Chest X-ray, PA view. Patient: 43 years old, sex M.
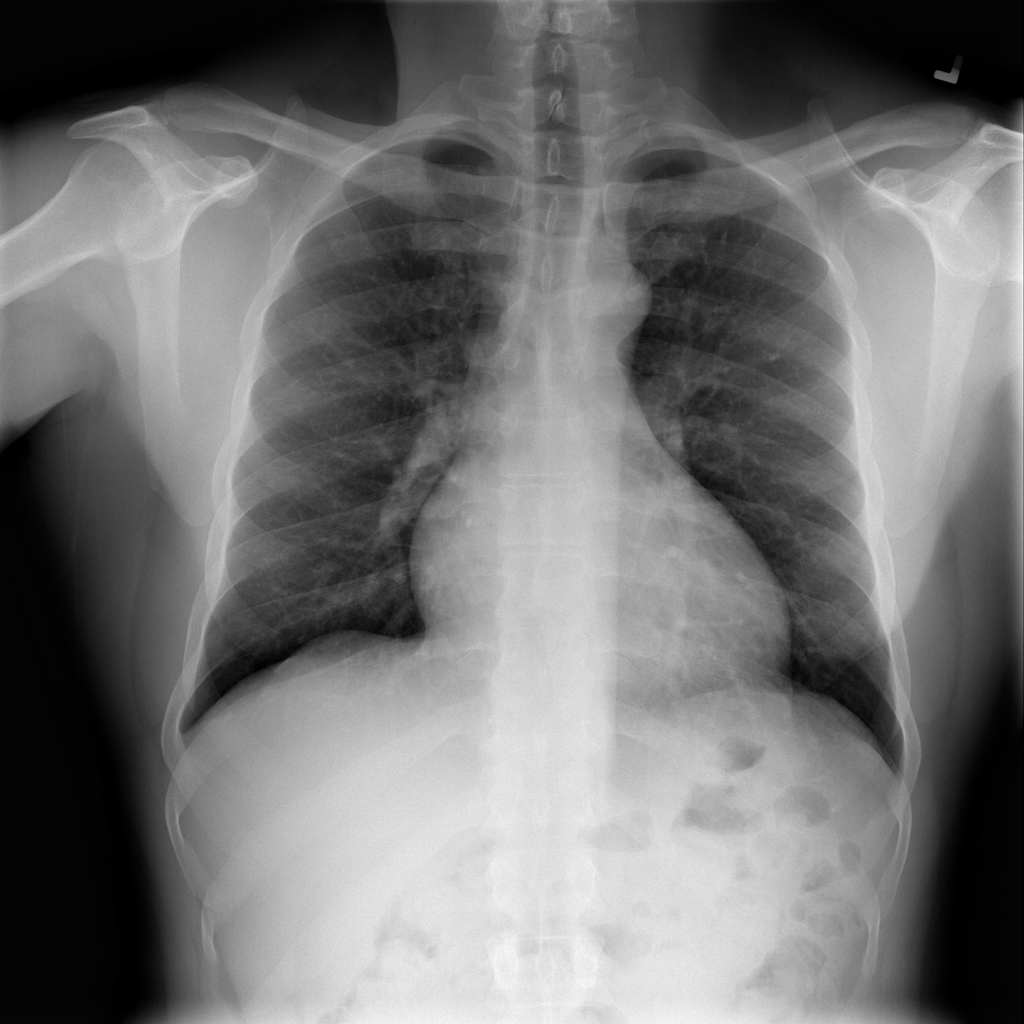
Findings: No Finding